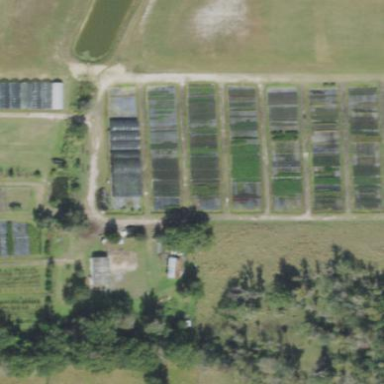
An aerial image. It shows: Plant nursery cultivating trees.